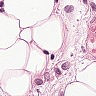
Metastatic tissue present: yes